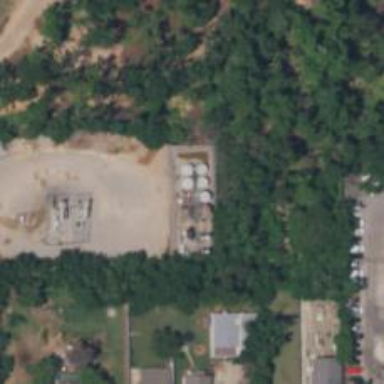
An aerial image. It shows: Storage tank with man-made structure.